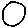
Label: circle